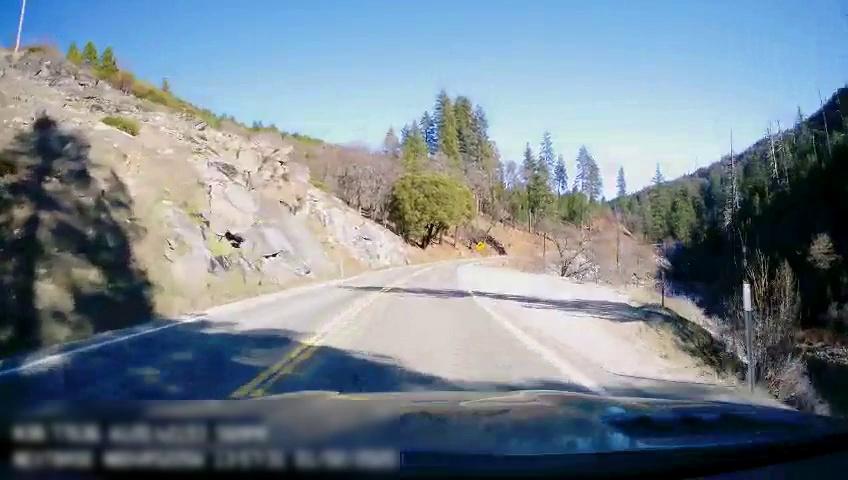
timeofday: Day
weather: Sunny
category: Drivable Space
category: Drivable Space
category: Lanes | Opposite Lane
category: Lanes | Current Lane
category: Lanes | Opposite Lane
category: Lanes | Current Lane